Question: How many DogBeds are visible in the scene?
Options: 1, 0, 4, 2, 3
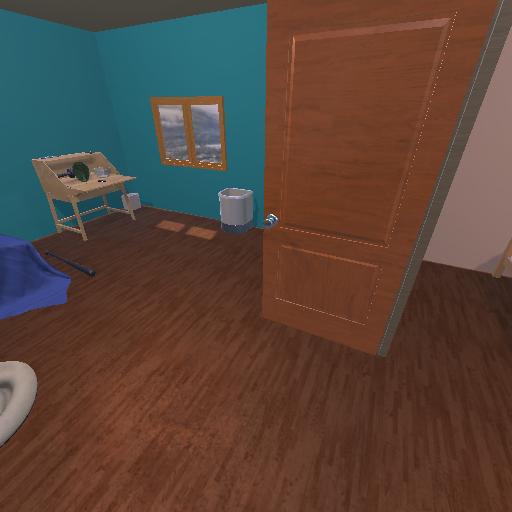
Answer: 1